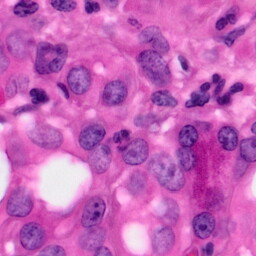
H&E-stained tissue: Pancreatic